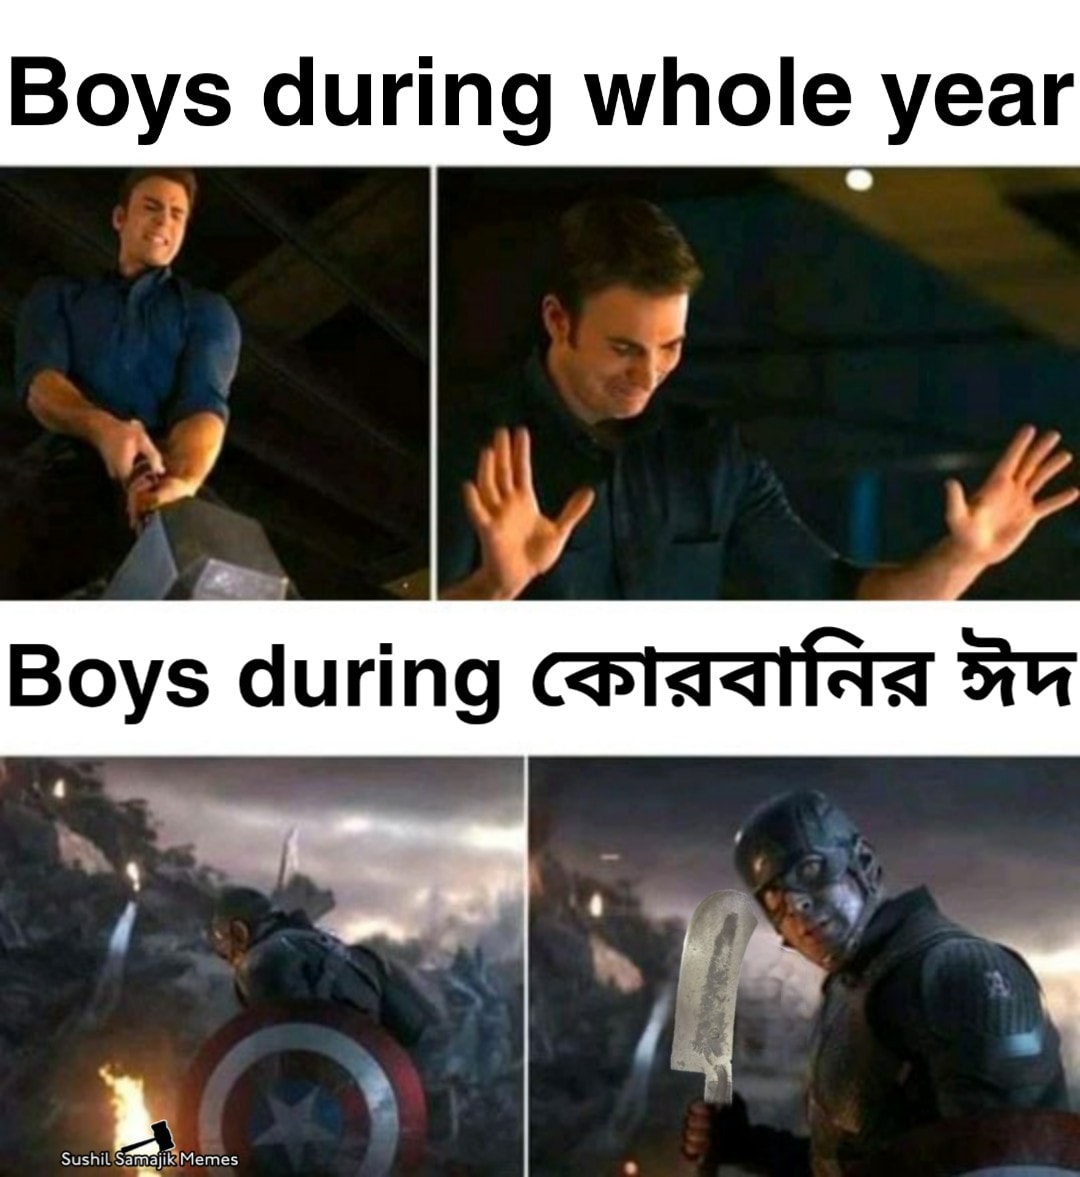
Caption: Boys during whole year    Boys during কোরবানির ঈদ
Label: non-hate